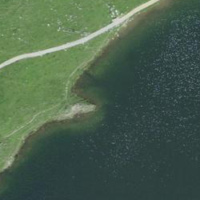
EUNIS habitat code: 14
Species observed at this site:
Ichthyosaura alpestris